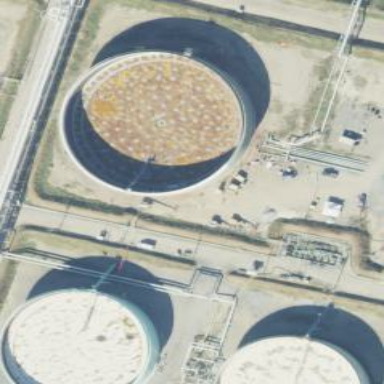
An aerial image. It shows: Storage tank created as man-made structure.